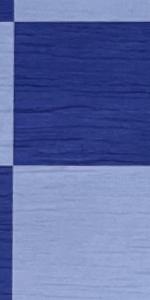
Label: Empty